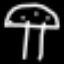
Label: mushroom